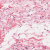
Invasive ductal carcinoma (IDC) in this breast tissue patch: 0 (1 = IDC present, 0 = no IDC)